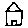
Label: house